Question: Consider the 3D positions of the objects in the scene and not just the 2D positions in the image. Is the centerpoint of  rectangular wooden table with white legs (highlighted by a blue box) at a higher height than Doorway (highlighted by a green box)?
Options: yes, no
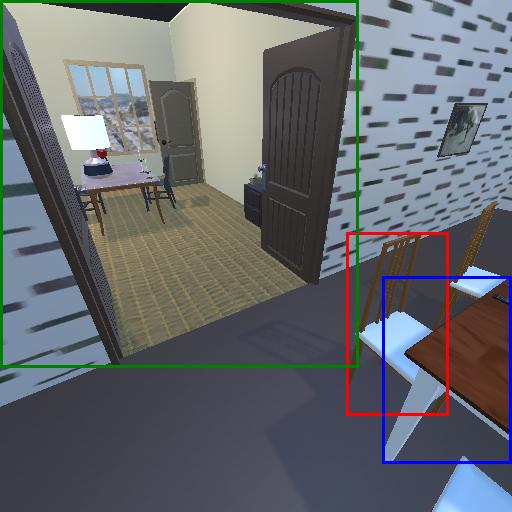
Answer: yes